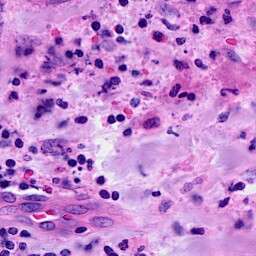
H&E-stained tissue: Breast